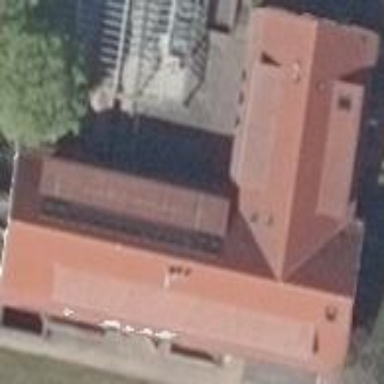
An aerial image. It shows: School building with gabled roof made of red roof tiles. The building has white exterior.